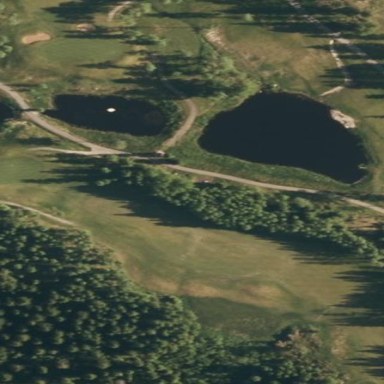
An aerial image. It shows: Rough grassy area used for golf.